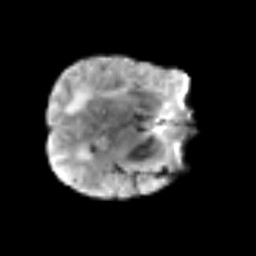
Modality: T2w
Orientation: axial
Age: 75
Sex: male
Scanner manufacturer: siemens
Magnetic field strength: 3 T
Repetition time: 3.2 s
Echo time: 0.081 s